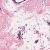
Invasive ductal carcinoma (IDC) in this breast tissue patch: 0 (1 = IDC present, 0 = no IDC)